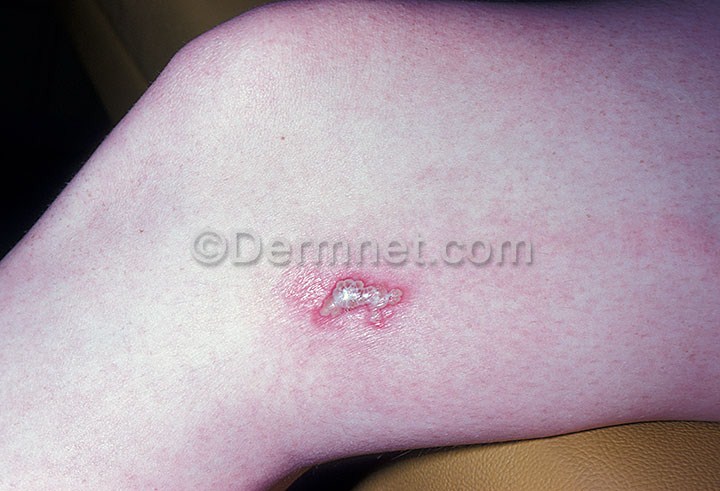
Disease: Warts Molluscum and other Viral Infections